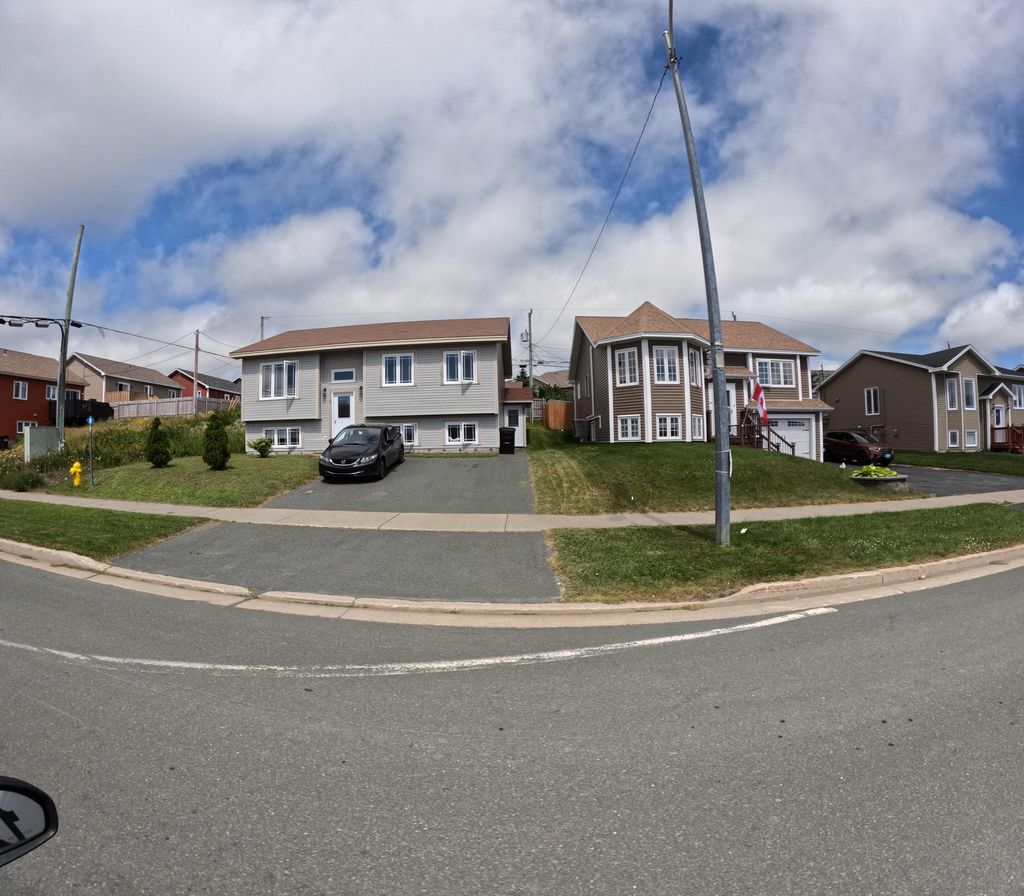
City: st_johns